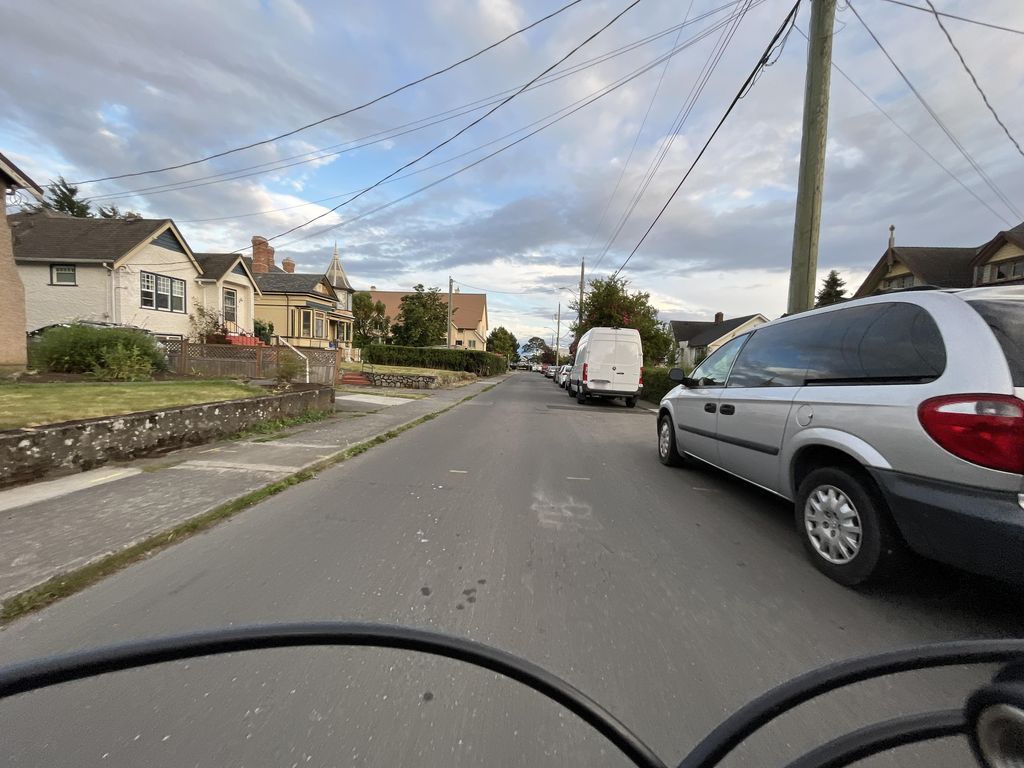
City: victoria